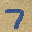
Label: 7